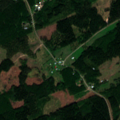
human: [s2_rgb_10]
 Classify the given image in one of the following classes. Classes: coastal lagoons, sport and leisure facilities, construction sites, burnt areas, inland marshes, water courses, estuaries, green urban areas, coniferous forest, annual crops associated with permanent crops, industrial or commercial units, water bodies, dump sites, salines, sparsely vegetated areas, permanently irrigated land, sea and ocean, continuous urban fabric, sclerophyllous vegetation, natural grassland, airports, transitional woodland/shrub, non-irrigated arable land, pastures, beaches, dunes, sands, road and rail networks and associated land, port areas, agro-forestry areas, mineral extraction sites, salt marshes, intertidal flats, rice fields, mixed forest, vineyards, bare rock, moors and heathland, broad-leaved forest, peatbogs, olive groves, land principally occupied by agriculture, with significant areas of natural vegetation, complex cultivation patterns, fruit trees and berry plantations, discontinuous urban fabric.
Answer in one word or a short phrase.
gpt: land principally occupied by agriculture, with significant areas of natural vegetation, coniferous forest, mixed forest